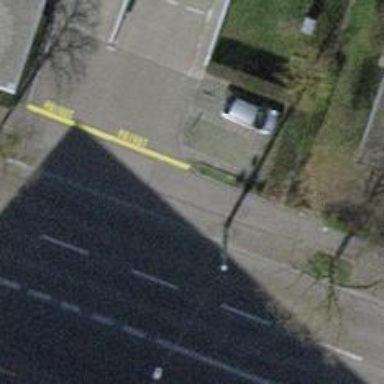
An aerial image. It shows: Street-side parking area.